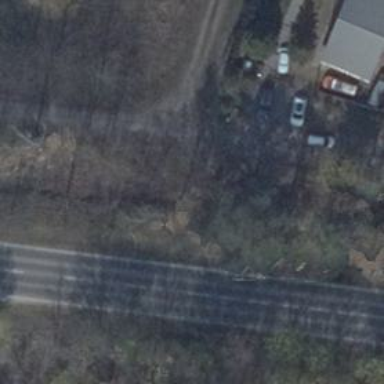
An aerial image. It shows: Service road.